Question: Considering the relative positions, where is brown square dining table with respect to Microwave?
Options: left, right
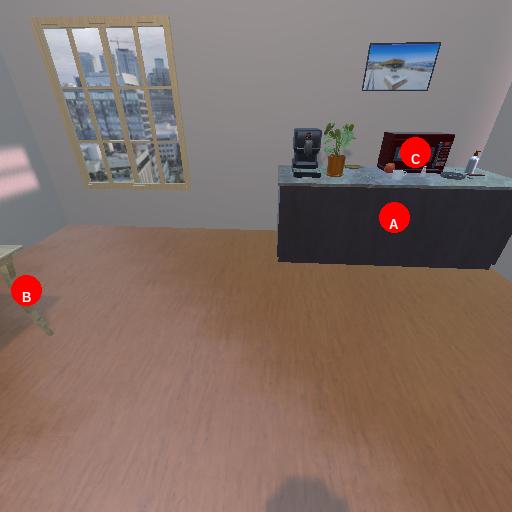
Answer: left